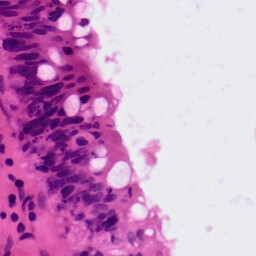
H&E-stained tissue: Colon